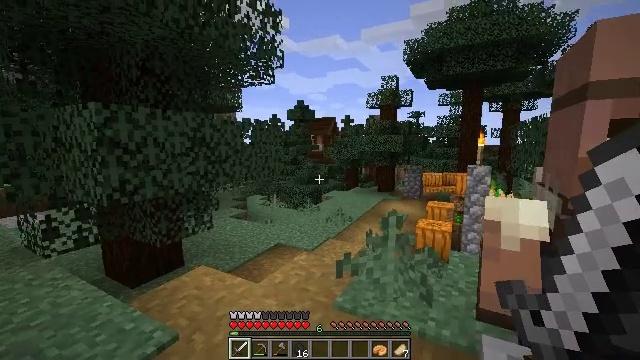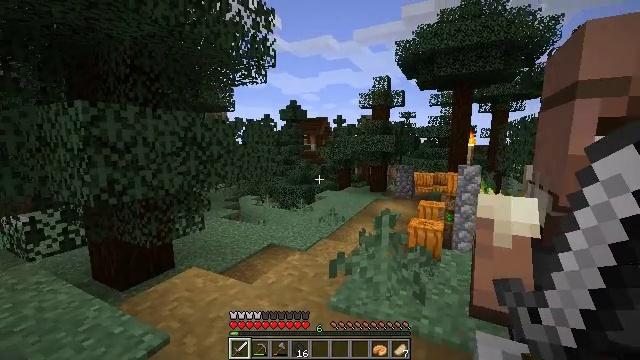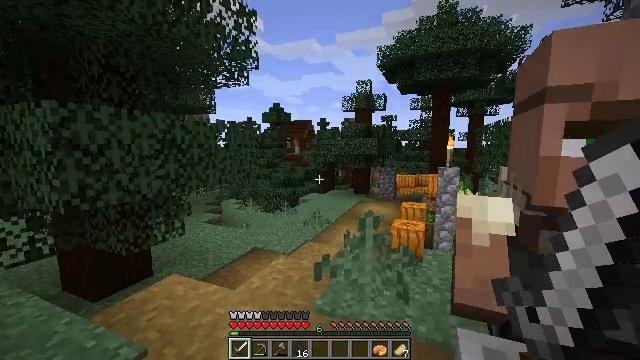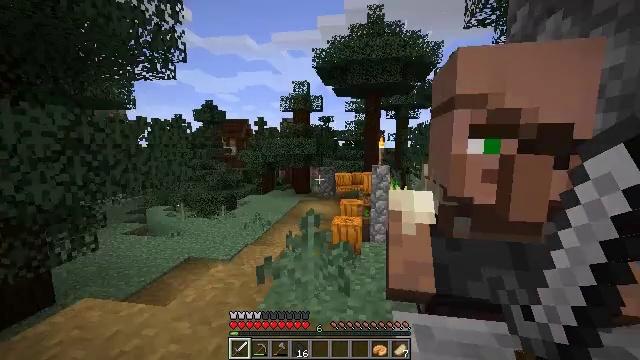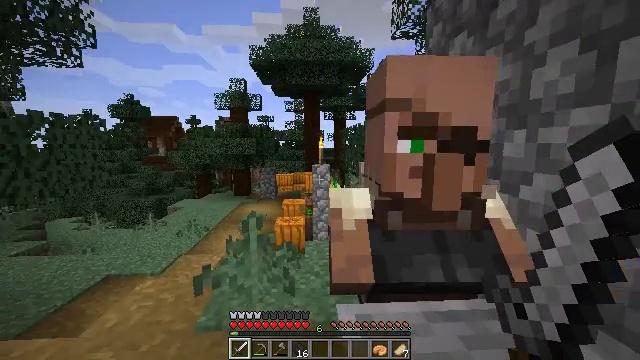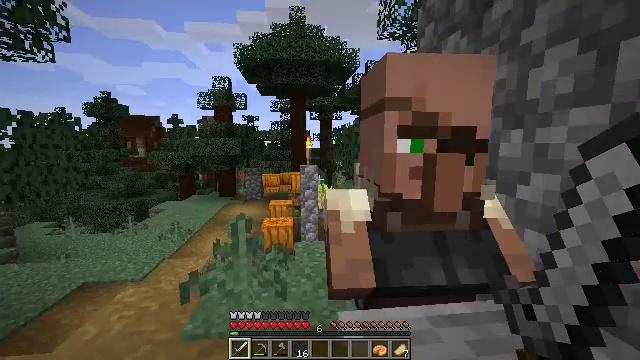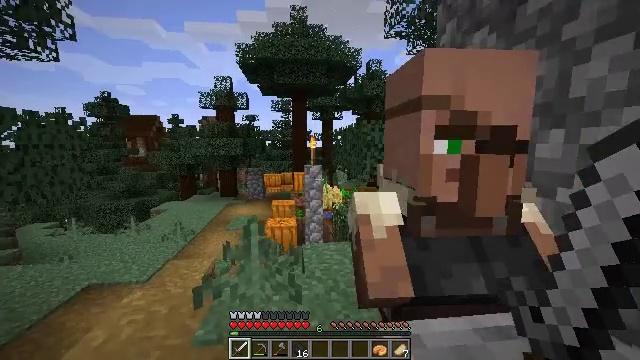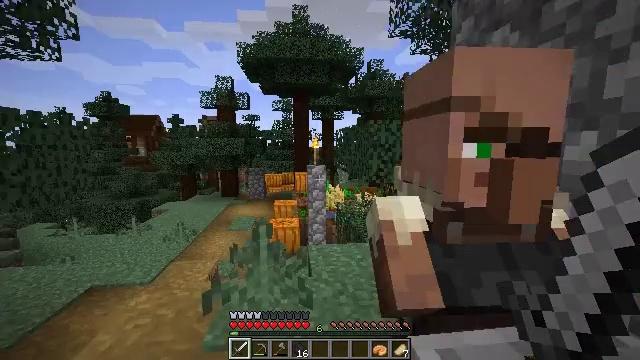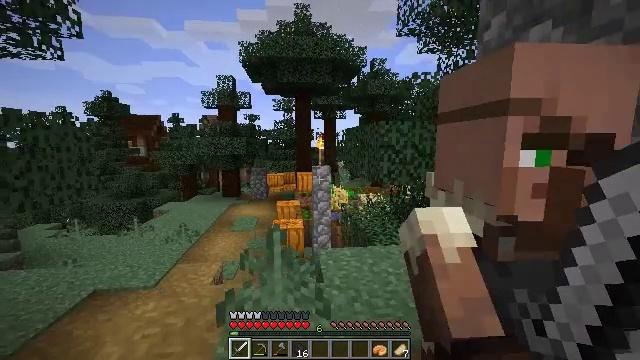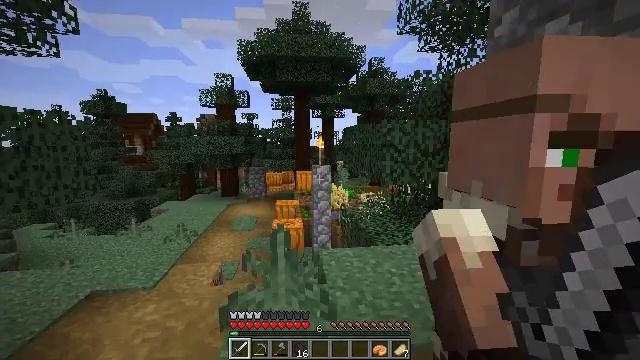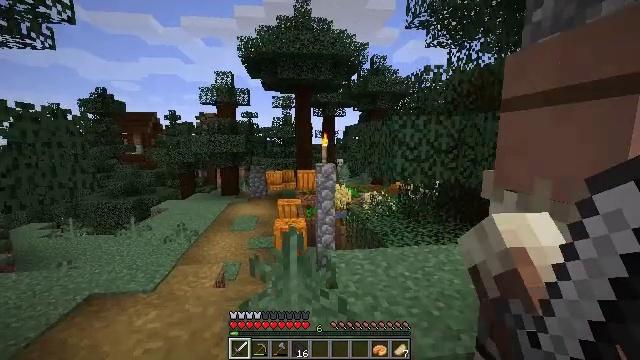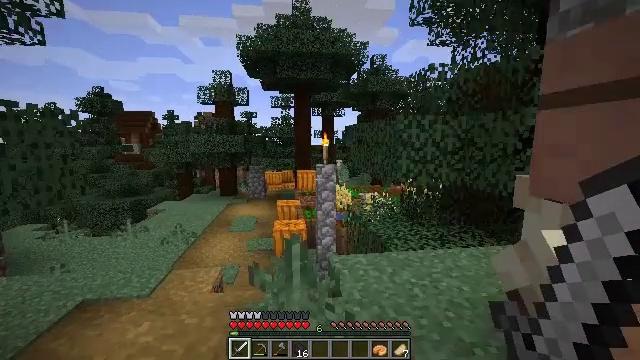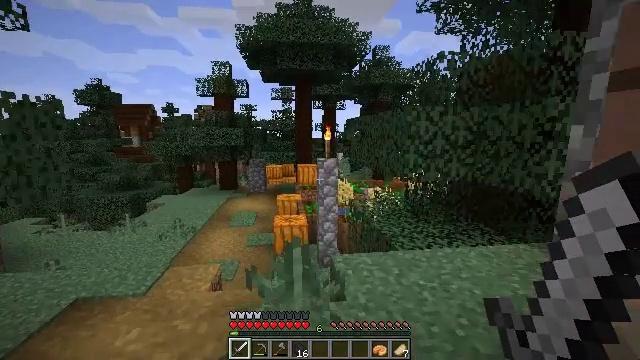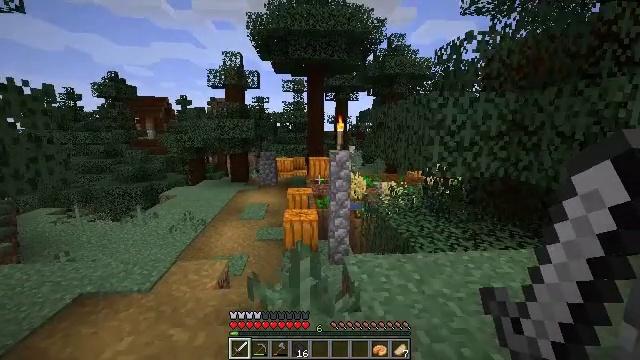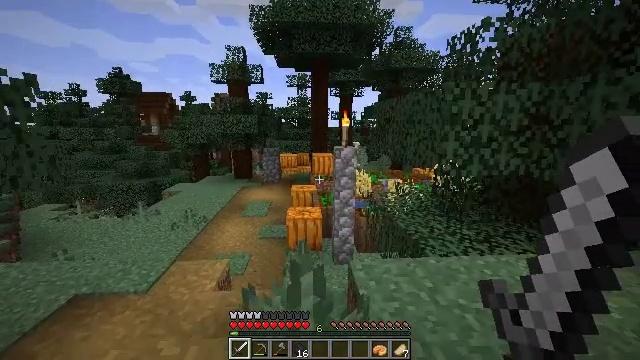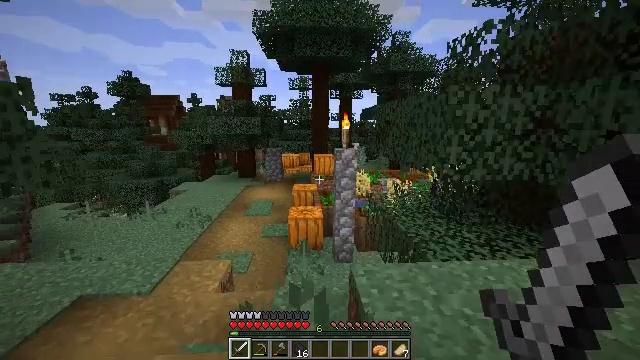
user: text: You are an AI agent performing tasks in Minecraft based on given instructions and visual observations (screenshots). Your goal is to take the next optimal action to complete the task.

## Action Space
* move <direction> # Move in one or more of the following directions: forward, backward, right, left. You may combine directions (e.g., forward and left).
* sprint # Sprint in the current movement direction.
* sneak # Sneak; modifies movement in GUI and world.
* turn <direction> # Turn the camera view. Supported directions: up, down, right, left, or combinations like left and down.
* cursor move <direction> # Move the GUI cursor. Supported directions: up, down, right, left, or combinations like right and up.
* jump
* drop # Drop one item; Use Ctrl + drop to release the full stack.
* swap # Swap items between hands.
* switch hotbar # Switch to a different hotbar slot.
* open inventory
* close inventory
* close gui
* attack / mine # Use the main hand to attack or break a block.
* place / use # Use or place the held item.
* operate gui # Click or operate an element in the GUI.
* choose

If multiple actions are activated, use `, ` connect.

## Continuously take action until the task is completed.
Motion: motion action
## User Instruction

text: Break the spruce leaves to clear the area.
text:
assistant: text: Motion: turn right
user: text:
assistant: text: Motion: turn right
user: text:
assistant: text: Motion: turn right
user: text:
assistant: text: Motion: turn right
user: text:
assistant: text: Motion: move forward and move left, turn right
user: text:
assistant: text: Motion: move forward and move left
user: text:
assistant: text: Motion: move forward and move left
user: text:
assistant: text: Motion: move forward and move left
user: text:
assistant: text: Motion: move forward and move left
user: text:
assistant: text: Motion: move forward
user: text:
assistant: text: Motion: move forward
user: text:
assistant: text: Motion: move forward, turn down
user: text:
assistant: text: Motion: move forward, turn left and down
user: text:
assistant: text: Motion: move forward, sprint
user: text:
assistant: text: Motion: move forward, sprint
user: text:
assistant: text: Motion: move forward, sprint
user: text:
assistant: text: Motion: move forward, sprint, turn down
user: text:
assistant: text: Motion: move forward and move left, sprint, turn right and down
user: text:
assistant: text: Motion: move forward and move left, sprint, turn right
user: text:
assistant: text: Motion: move forward and move left, sprint
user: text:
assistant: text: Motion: move forward and move left, sprint, turn right
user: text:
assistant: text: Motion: move forward and move left, sprint, turn right
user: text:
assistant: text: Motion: move forward and move left, sprint, turn right
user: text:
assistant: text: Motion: move forward and move left, sprint, turn right
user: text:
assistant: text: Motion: move forward and move left, sprint, turn left
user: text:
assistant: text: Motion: move forward, sprint
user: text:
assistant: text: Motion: move forward, sprint
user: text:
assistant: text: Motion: move forward, sprint
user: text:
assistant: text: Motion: move forward and move left, sprint
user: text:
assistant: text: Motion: move forward and move left, sprint, turn right